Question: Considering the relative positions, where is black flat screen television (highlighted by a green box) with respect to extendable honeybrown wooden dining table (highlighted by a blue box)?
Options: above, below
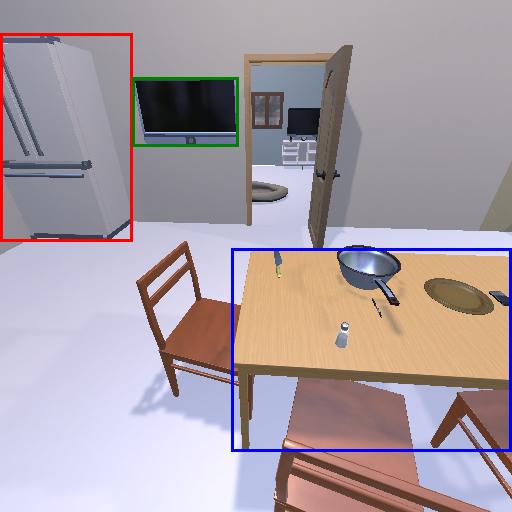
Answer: above